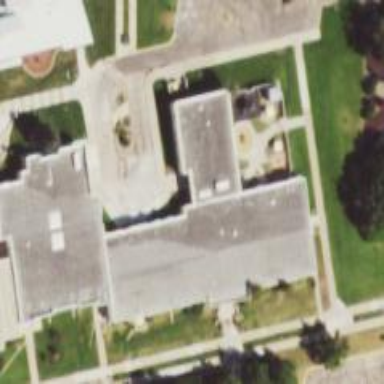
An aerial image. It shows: Kindergarten.